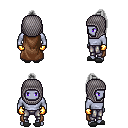
a pixel art fantasy rpg character, male body template, dark elf, purple skin, brown cape, metal pants, gray long topknot hairstyle, chain hood, gold gloves, gray slippers, four views (front, back, left, right), 2x2 character sprite sheet, small pixel art, hard edges, no anti-aliasing